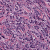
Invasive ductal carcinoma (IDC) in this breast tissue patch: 1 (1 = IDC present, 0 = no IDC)